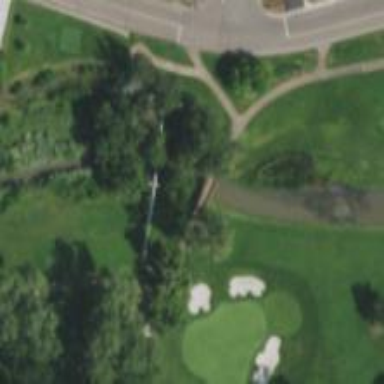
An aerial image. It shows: Bridge over path used as golf cartpath.